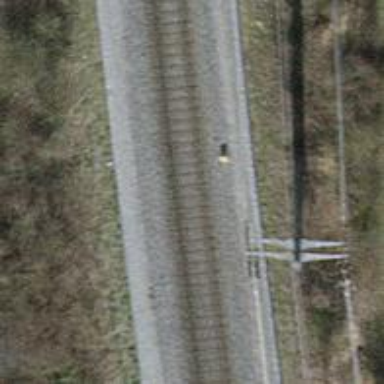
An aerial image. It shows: Single railway track with electrification through contact line.